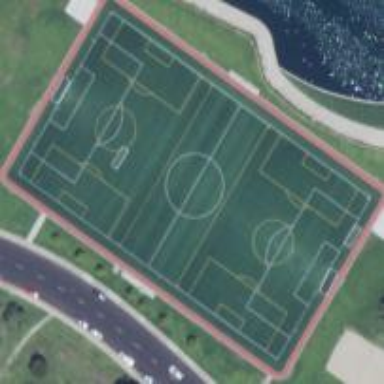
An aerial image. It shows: Soccer pitch with artificial turf. There is track surrounding the pitch.